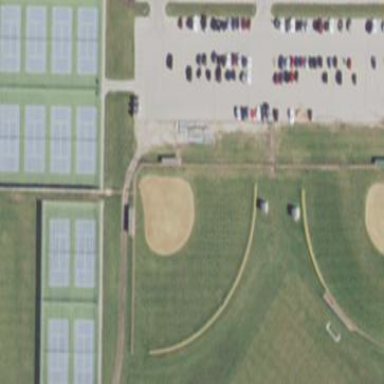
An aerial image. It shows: Softball pitch for leisure land activities.